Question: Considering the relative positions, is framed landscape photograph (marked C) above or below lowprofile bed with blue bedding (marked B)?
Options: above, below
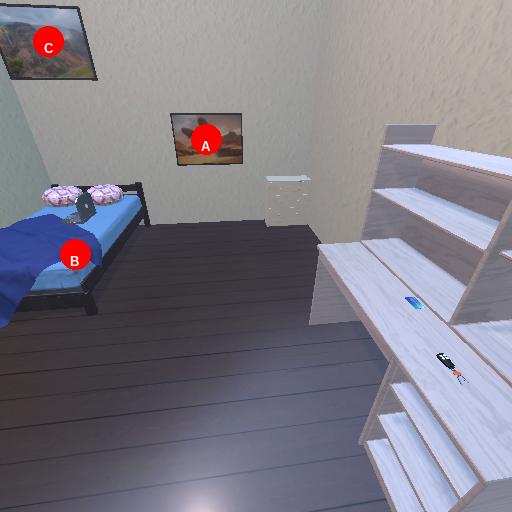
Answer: above